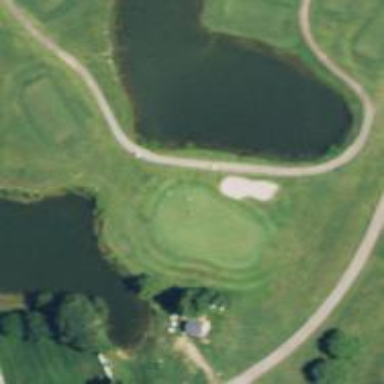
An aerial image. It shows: View of golf hole.